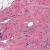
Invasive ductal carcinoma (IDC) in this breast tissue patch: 0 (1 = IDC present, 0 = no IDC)